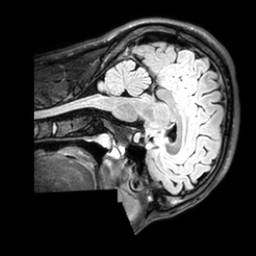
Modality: T1w
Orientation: sagittal
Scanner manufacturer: philips
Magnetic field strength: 3 T
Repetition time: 4.8 s
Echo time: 0.2586 s